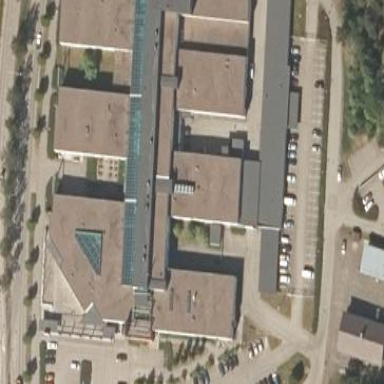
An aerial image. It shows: Office building with flat roof.